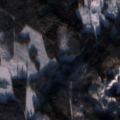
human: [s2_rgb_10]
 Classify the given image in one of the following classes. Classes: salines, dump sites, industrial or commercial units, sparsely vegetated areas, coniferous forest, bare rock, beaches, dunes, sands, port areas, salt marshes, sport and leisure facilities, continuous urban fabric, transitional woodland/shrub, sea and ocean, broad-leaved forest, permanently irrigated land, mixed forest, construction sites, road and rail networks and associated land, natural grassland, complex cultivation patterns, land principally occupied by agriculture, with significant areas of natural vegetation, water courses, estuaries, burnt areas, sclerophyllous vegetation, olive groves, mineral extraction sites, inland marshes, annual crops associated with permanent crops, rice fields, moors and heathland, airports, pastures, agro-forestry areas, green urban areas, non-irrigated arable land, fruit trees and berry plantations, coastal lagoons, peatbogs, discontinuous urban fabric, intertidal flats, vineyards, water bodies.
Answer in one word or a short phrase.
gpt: land principally occupied by agriculture, with significant areas of natural vegetation, coniferous forest, mixed forest, transitional woodland/shrub